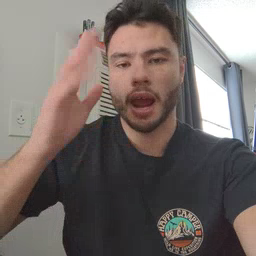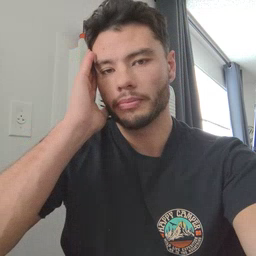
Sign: nap